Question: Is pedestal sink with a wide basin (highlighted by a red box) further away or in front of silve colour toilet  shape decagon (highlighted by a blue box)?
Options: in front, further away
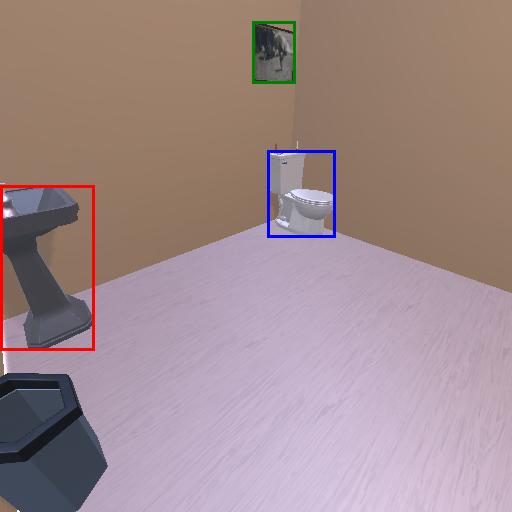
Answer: in front